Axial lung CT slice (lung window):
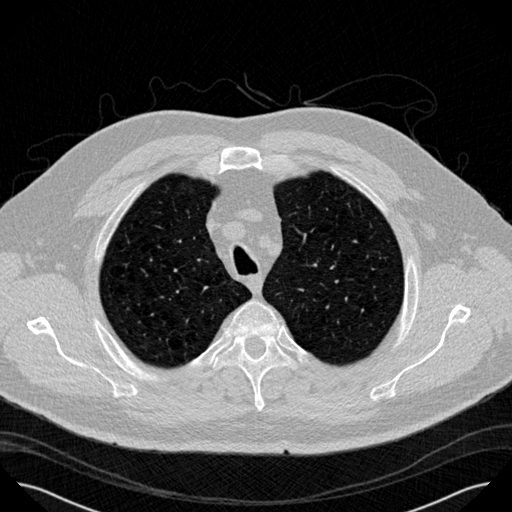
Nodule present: no